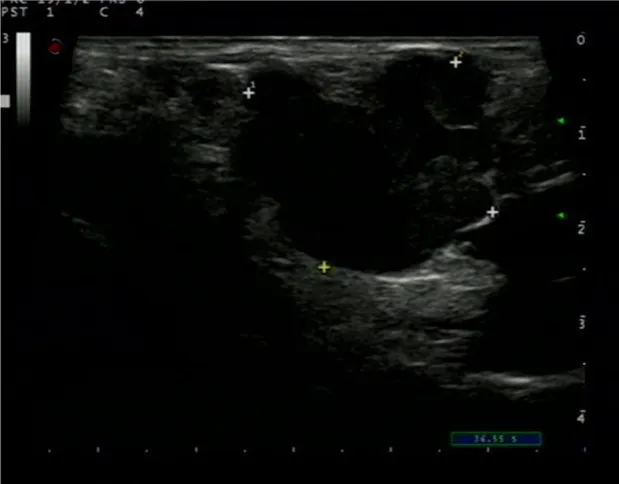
Enlarged lymph nodes were found in the right neck (B).
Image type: radiology (ultrasound)